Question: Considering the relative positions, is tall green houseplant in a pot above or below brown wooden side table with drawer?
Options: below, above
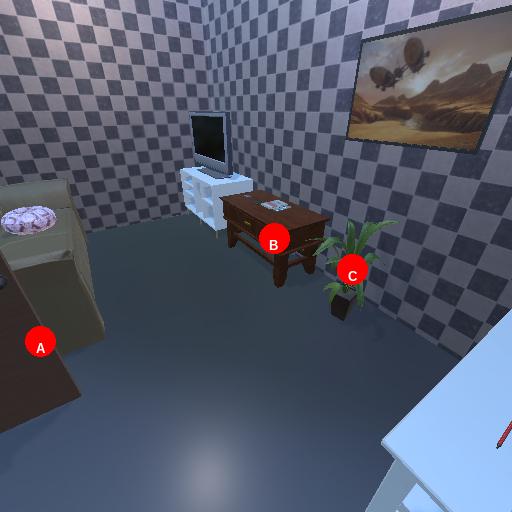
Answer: below